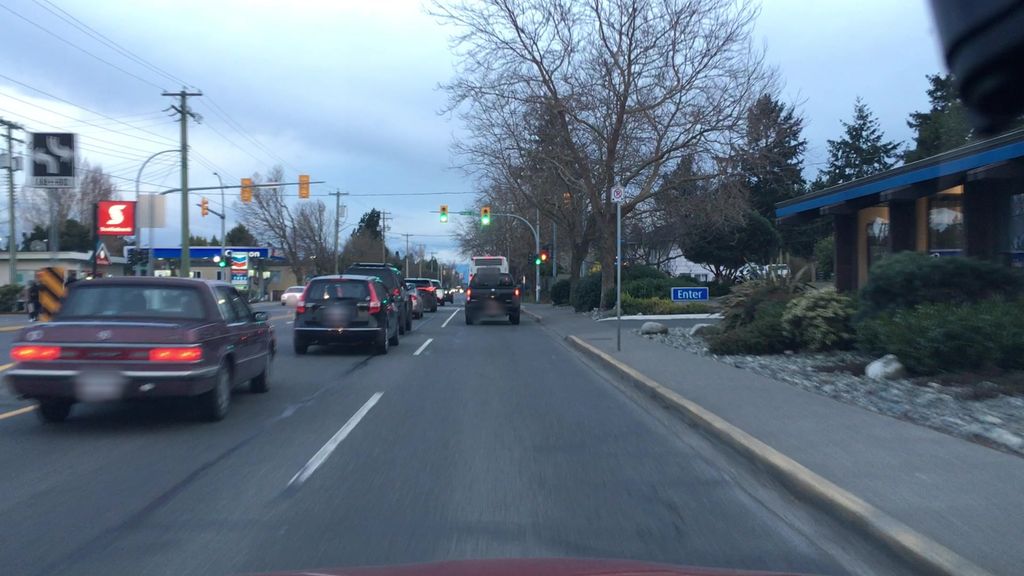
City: victoria